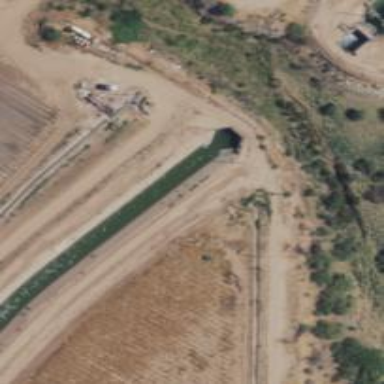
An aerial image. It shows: Canal used for irrigation.